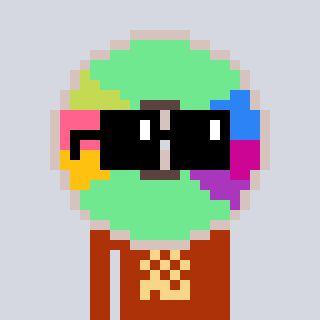
a pixel art character with square black sunglasses, a cd-shaped head and a hotbrown-colored body on a cool background